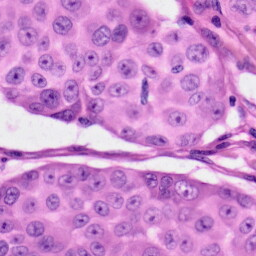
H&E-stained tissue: Skin